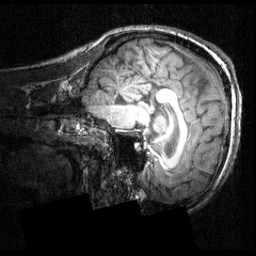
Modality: T1w
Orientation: sagittal
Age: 21
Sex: male
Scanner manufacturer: siemens
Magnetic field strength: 3.951 T
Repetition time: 1.5 s
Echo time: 0.00335 s